Question: How would I achieve this sort of effect seen below in Excel (without the grey lines) utilising a '<ListView>' control in Windows RT / Windows Store apps (assuming I have a list of integers to use as my 'ItemsSource').
In essence, I want to know the most effective way to apply a style or set background colour directly depending on what each data binding value holds.

We really need <URL>. But looks like data triggers are unsupported for Windows RT apps.
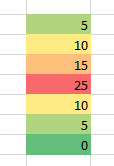
Answer: On your 'ItemTemplete' create rectangle, then bind its 'Fill' property to your list element using below 'ValueConverter'
'''
public sealed class IntegerToColorBrushConverter : IValueConverter
{
public object Convert(object value, Type targetType, object parameter, string language)
{
switch ((int)value)
{
case 5:
return new Windows.UI.Xaml.Media.SolidColorBrush(Windows.UI.Colors.Green);
case 10:
return new Windows.UI.Xaml.Media.SolidColorBrush(Windows.UI.Colors.Yellow);
case 15:
return new Windows.UI.Xaml.Media.SolidColorBrush(Windows.UI.Colors.Orange);
case 25:
return new Windows.UI.Xaml.Media.SolidColorBrush(Windows.UI.Colors.Red);
case 0:
return new Windows.UI.Xaml.Media.SolidColorBrush(Windows.UI.Colors.DarkGreen);
default:
return new Windows.UI.Xaml.Media.SolidColorBrush(Windows.UI.Colors.Transparent);
}
}
public object ConvertBack(object value, Type targetType, object parameter, string language)
{
throw new NotImplementedException();
}
}
'''
XAML:
'''
<ResourceDictionary>
<local:IntegerToColorBrushConverter x:Key="IntegerToColorBrushConverter"/>
<DataTemplate x:Key="DataTemplate1">
<Grid>
<Rectangle Fill="{Binding Converter={StaticResource IntegerToColorBrushConverter}, Mode=OneWay}" />
</Grid>
</DataTemplate>
</ResourceDictionary>
<ListView ItemsSource="{Binding Elements}" ItemTemplate="{StaticResource DataTemplate1}"/>
'''